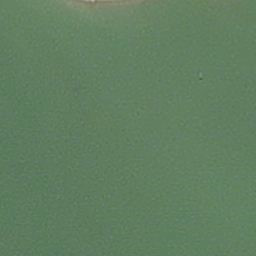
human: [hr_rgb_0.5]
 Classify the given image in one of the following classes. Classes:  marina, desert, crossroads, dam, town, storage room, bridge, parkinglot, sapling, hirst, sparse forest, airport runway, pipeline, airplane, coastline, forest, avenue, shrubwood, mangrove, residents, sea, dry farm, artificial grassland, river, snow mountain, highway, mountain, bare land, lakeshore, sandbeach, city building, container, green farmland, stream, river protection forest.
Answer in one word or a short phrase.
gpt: sea